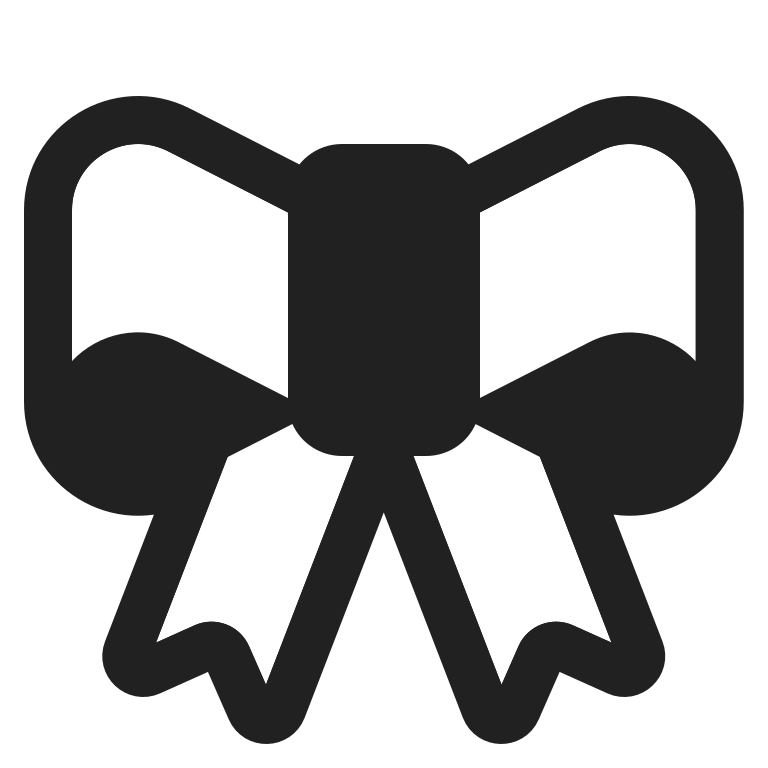
ribbon high contrast